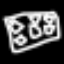
Label: chair